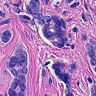
Metastatic tissue present: yes